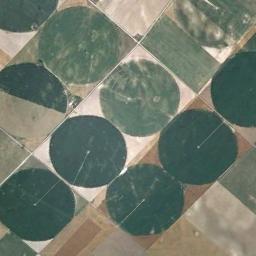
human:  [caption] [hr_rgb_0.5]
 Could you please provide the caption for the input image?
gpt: There are some green circle farmland and square farmland .

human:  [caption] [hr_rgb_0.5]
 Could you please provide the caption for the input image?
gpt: Dozens of neatly arranged circular and green farmlands .

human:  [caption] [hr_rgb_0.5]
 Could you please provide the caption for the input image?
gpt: Several green circular farmlands are surrounded by other farmlands that grows other crops .

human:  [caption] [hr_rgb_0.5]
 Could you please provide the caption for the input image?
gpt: Only the round farmland is in the upper right corner .

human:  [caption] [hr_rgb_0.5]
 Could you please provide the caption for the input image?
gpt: There are some cultivated circular farmlands of the same size arranged neatly .